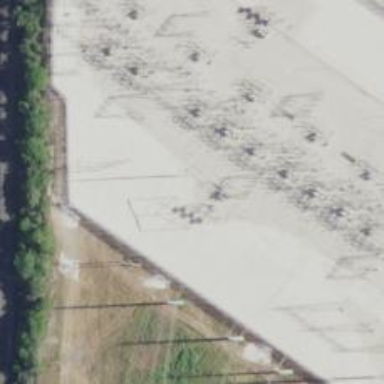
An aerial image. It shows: Switch used for power control.